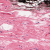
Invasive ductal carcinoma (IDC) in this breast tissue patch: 0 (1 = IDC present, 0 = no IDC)